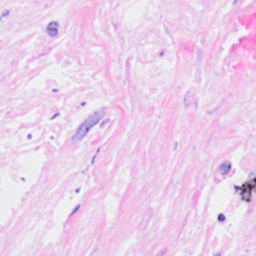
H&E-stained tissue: Breast